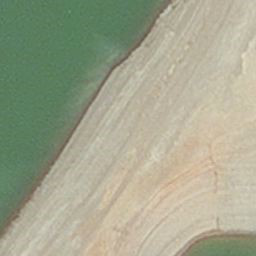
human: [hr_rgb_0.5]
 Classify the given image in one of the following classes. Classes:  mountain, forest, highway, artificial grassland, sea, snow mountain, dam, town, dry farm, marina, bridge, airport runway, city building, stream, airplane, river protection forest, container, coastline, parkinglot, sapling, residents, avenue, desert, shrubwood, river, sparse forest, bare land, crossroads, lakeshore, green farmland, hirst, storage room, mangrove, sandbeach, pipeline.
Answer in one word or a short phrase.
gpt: hirst